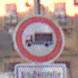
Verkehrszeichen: VerbotFuerKraftfahrzeugeUeberDreiKommaFuenfTonnen
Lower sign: SonstigeFahrzeugePersonengruppenFrei2
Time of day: MorningAfternoon
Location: Outdoor (Urban)
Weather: PartlyCloudy
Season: NotSpecified
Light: Natural